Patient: sex F, age 31
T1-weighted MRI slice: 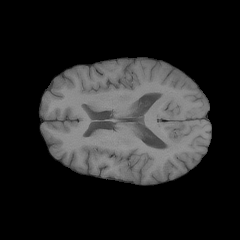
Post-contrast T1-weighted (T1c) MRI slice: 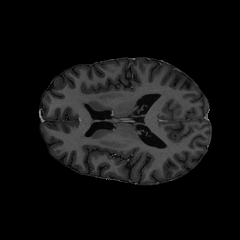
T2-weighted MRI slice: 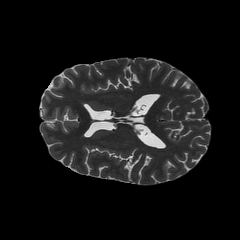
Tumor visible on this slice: no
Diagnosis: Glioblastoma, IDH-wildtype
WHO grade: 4